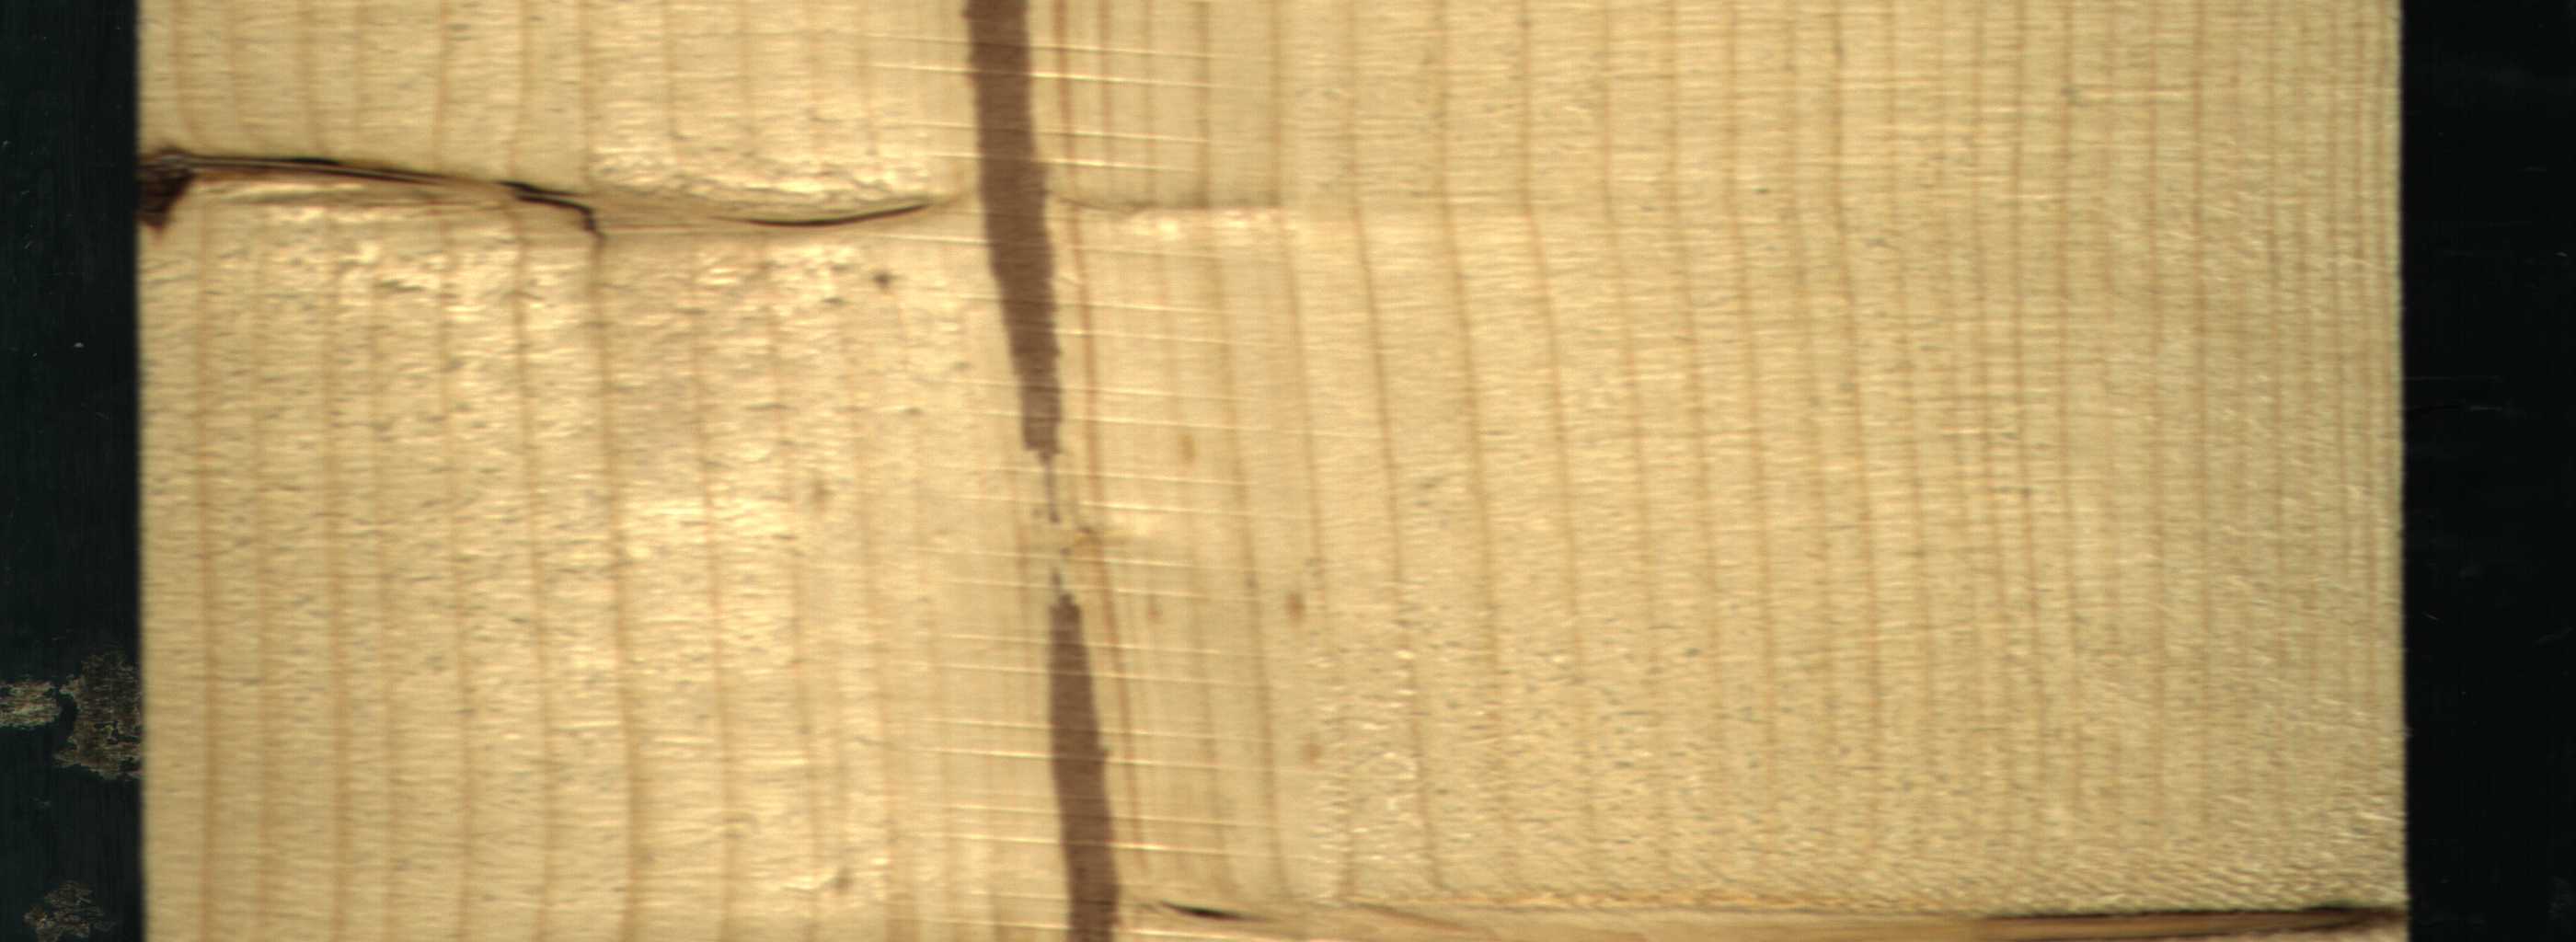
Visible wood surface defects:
Marrow
Marrow
Dead_Knot
Dead_Knot
Dead_Knot
Dead_Knot
Live_Knot